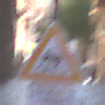
Verkehrszeichen: SchleuderOderRutschgefahr
Zusatzzeichen unten: HinweiseAufGefahrenDurchVerbaleAngabe3
Umgebung: Outdoor, Urban
Tageszeit: MorningAfternoon
Wetter: PartlyCloudy
Licht: Natural
Jahreszeit: NotSpecified
Kontrast: MediumContrast